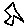
Label: hexagon